Question:
I wanted tto ask - for a couple of sites - fb and gmail come to mind - they will show an slight cloud/white like animation that passes over the Tab.
I assume this action is controlled by Jquery/javascript.
Does anyone have any information on how to implement this.
Note: I can explain this better if needed.
thx
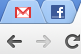
Answer: The favicon can be animated using HTML5 '<canvas>', exporting the canvas as an image. See <URL> for a very interesting article about how to do it.